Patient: sex M, age 36
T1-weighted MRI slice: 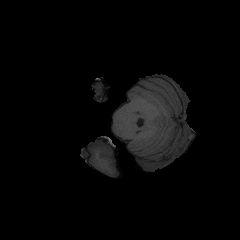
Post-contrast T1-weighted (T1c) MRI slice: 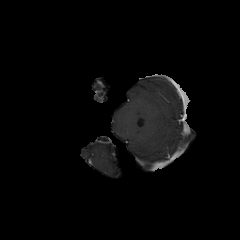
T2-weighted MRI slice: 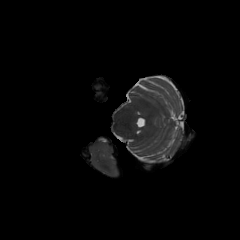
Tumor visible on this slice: no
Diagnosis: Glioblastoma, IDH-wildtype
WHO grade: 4